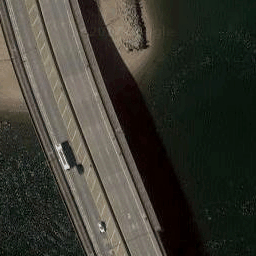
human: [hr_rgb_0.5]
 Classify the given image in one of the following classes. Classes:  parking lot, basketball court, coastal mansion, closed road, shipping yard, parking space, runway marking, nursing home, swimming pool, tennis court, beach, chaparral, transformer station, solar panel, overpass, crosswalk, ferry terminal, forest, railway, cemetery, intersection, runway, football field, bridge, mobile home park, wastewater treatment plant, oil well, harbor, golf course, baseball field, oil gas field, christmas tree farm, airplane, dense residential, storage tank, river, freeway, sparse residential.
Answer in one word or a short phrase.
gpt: bridge